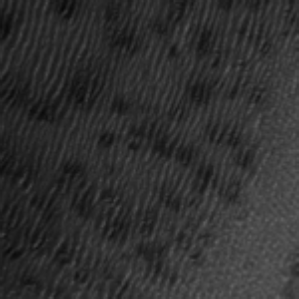
Label: frost